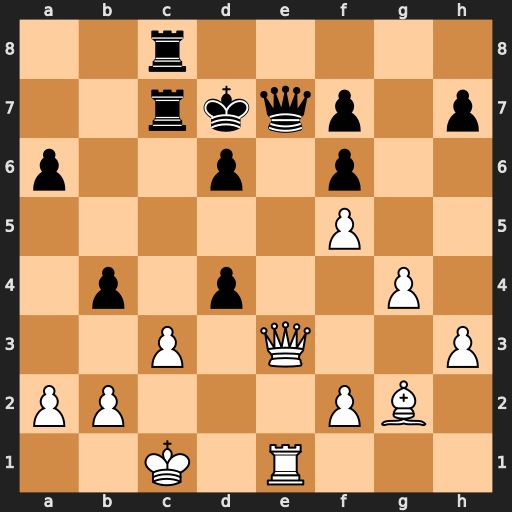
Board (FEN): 2r5/2rkqp1p/p2p1p2/5P2/1p1p2P1/2P1Q2P/PP3PB1/2K1R3
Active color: w
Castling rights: -
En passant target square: -
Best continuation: Qxe7#